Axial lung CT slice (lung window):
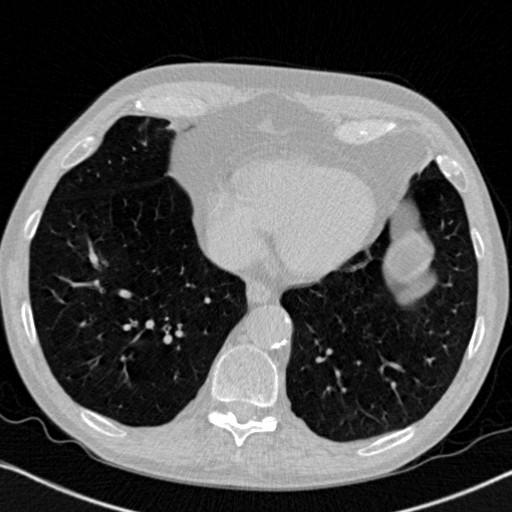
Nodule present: no